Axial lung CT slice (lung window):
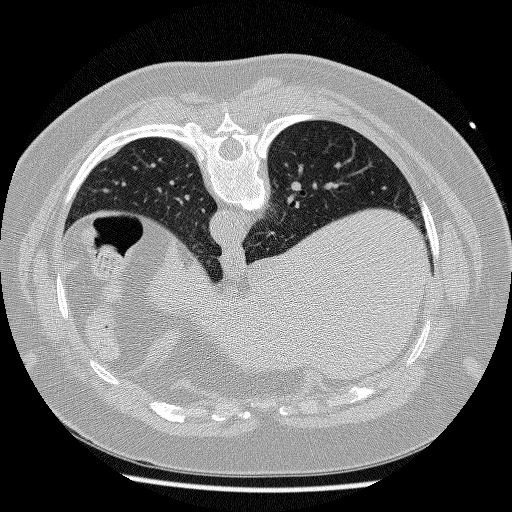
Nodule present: no